Question: Does anyone have an idea why a .net form would display the default 3D appearance in the Powershell ISE but not when the .ps1 is run? I have changed the flatstyle for the buttons to "standard" with no change. I have .net 4.5 installed. The "popup" flatstyle did change the appearance but that's not what I'm looking for. The calendar and tooltips also look completely different. I tried adding this line but it made no difference:
'''
$MenuBox.FormBorderStyle = [System.Windows.Forms.FormBorderStyle]::Fixed3D
'''
A screen shot and code sample are below. Thanks.

'''
# Create a listbox to select the region
[void] [System.Reflection.Assembly]::LoadWithPartialName("System.Windows.Forms")
[void] [System.Reflection.Assembly]::LoadWithPartialName("System.Drawing")
# Menu Layout
$MenuBox = New-Object System.Windows.Forms.Form
$MenuBox.Size = New-Object System.Drawing.Size @(650,450)
$MenuBox.Text = "Auto v" + $VersionNumber + " - Powershell"
$MenuBox.StartPosition = "CenterScreen"
$MenuBox.AutoSize = $False
$MenuBox.FormBorderStyle = [System.Windows.Forms.FormBorderStyle]::Fixed3D
# Menu Header Text
$MenuHeader = New-Object System.Windows.Forms.Label
$MenuHeader.Font = New-Object System.Drawing.Font("Microsoft Sans Serif",14,1,3,1)
$MenuHeader.Location = New-Object System.Drawing.Size(118,20)
$MenuHeader.Size = New-Object System.Drawing.Size(380,40)
$MenuHeader.Text = "$MenuHeaderText"
$MenuHeader.TextAlign = [System.Drawing.ContentAlignment]::TopCenter
$MenuBox.Controls.Add($MenuHeader)
# Add Region List Box
If ($RegionListBoxAvailable -eq "True") {
$RegionListBoxLabel = New-Object System.Windows.Forms.Label
$RegionListBoxLabel.Font = New-Object System.Drawing.Font("Microsoft Sans Serif",10,0,3,1)
$RegionListBoxLabel.Location = New-Object System.Drawing.Size(60,80)
$RegionListBoxLabel.Size = New-Object System.Drawing.Size(280,20)
$RegionListBoxLabel.Text = "Select the REGION:"
$MenuBox.Controls.Add($RegionListBoxLabel)
$RegionListBox = New-Object System.Windows.Forms.ListBox
$RegionListBox.Location = New-Object System.Drawing.Size(62,100)
$RegionListBox.Size = New-Object System.Drawing.Size(130,42)
$RegionListBox.Height = 42
[void] $RegionListBox.Items.Add("Alabama HQ Devices")
[void] $RegionListBox.Items.Add("Carolinas HQ Devices")
$RegionListBox.SetSelected(0,$True)
$global:RegionSelect = $RegionListBox.SelectedItems
$MenuBox.Controls.Add($RegionListBox)
$RegionListBoxToolTip = New-Object System.Windows.Forms.ToolTip
$RegionListBoxToolTip.IsBalloon = $True
$RegionListBoxToolTip.InitialDelay = 1000
$RegionListBoxToolTip.SetToolTip($RegionListBox, "Select a region based on HQ")
}
# Add Labels for Menu Elements
If (!($BoxLabelText -eq $Null)) {
$BoxLabel = New-Object System.Windows.Forms.Label
$BoxLabel.Font = New-Object System.Drawing.Font("Microsoft Sans Serif",10,0,3,1)
$BoxLabel.Location = New-Object System.Drawing.Size(10,60)
$BoxLabel.Size = New-Object System.Drawing.Size(680,20)
$BoxLabel.Text = "$BoxLabelText"
$MenuBox.Controls.Add($BoxLabel)
}
# Button 7
If (!($ButtonList[6] -eq "Nothing")) {
$Button7 = New-Object System.Windows.Forms.Button
$Button7.Location = New-Object System.Drawing.Size(62,60)
$Button7.Size = New-Object System.Drawing.Size(500,30)
$Button7.Add_Click({
$global:ButtonResult = $ButtonList[6]
$MenuBox.Close()
})
$Button7.Text = $ButtonList[6]
$Button7.Font = New-Object System.Drawing.Font("Microsoft Sans Serif",12,0,3,1)
$MenuBox.Controls.Add($Button7)
}
# Button 6
If (!($ButtonList[5] -eq "Nothing")) {
$Button6 = New-Object System.Windows.Forms.Button
$Button6.Location = New-Object System.Drawing.Size(62,100)
$Button6.Size = New-Object System.Drawing.Size(500,30)
$Button6.Add_Click({
$global:ButtonResult = $ButtonList[5]
$MenuBox.Close()
})
$Button6.Text = $ButtonList[5]
$Button6.Font = New-Object System.Drawing.Font("Microsoft Sans Serif",12,0,3,1)
$MenuBox.Controls.Add($Button6)
}
# Button 5
If (!($ButtonList[4] -eq "Nothing")) {
$Button5 = New-Object System.Windows.Forms.Button
$Button5.Location = New-Object System.Drawing.Size(62,140)
$Button5.Size = New-Object System.Drawing.Size(500,30)
$Button5.Add_Click({
$global:ButtonResult = $ButtonList[4]
$MenuBox.Close()
})
$Button5.Text = $ButtonList[4]
$Button5.Font = New-Object System.Drawing.Font("Microsoft Sans Serif",12,0,3,1)
$MenuBox.Controls.Add($Button5)
}
# Button 4
If (!($ButtonList[3] -eq "Nothing")) {
$Button4 = New-Object System.Windows.Forms.Button
$Button4.Location = New-Object System.Drawing.Size(62,180)
$Button4.Size = New-Object System.Drawing.Size(500,30)
$Button4.Add_Click({
$global:ButtonResult = $ButtonList[3]
$MenuBox.Close()
})
$Button4.Text = $ButtonList[3]
$Button4.Font = New-Object System.Drawing.Font("Microsoft Sans Serif",12,0,3,1)
$MenuBox.Controls.Add($Button4)
}
# Button 3
If (!($ButtonList[2] -eq "Nothing")) {
$Button3 = New-Object System.Windows.Forms.Button
$Button3.Location = New-Object System.Drawing.Size(62,220)
$Button3.Size = New-Object System.Drawing.Size(500,30)
$Button3.Add_Click({
$global:ButtonResult = $ButtonList[2]
$MenuBox.Close()
})
$Button3.Text = $ButtonList[2]
$Button3.Font = New-Object System.Drawing.Font("Microsoft Sans Serif",12,0,3,1)
$MenuBox.Controls.Add($Button3)
}
# Button 2
If (!($ButtonList[1] -eq "Nothing")) {
$Button2 = New-Object System.Windows.Forms.Button
$Button2.Location = New-Object System.Drawing.Size(62,260)
$Button2.Size = New-Object System.Drawing.Size(500,30)
$Button2.Add_Click({
$global:ButtonResult = $ButtonList[1]
$MenuBox.Close()
})
$Button2.Text = $ButtonList[1]
$Button2.Font = New-Object System.Drawing.Font("Microsoft Sans Serif",12,0,3,1)
$MenuBox.Controls.Add($Button2)
}
# Button 1 - Includes $Search Variable
If (!($ButtonList[0] -eq "Nothing")) {
$Button1 = New-Object System.Windows.Forms.Button
$Button1.Location = New-Object System.Drawing.Size(62,300)
$Button1.Size = New-Object System.Drawing.Size(500,30)
$Button1.Add_Click({
$global:ButtonResult = $ButtonList[0]
$MenuBox.Close()
})
$Button1.Text = $ButtonList[0]
#$Button1.Text.MouseOverColor = [System.Drawing.Color]::White
#$Button1.TextAlign = [System.Drawing.ContentAlignment]::TopCenter
$Button1.Font = New-Object System.Drawing.Font("Microsoft Sans Serif",12,0,3,1)
$MenuBox.Controls.Add($Button1)
}
# Calendar
If ($CalendarAvailable -eq $True) {
$Calendar = New-Object System.Windows.Forms.MonthCalendar
$Calendar.Location = New-Object System.Drawing.Size(12,80)
$Calendar.ShowTodayCircle = $False
$Calendar.MaxDate = Get-Date
$Calendar.MinDate = $OldestLog
$Calendar.MaxSelectionCount = "$CalendarDateRange"
$MenuBox.Controls.Add($Calendar)
}
# Exit Button
$ExitButton = New-Object System.Windows.Forms.Button
$ExitButton.Location = New-Object System.Drawing.Size(540,370)
$ExitButton.Size = New-Object System.Drawing.Size(75,23)
$ExitButton.Text = "Exit"
$ExitButton.Font = New-Object System.Drawing.Font("Microsoft Sans Serif",11,0,3,1)
$ExitButton.Add_Click({
Remove-Item "$WorkingDirectory\Temp\*.*" -Force
$MenuBox.Close()
})
$MenuBox.Controls.Add($ExitButton)
# Show Menu
$MenuBox.Topmost = $True
$MenuBox.Add_Shown({$MenuBox.Activate()})
[void] $MenuBox.ShowDialog()
'''
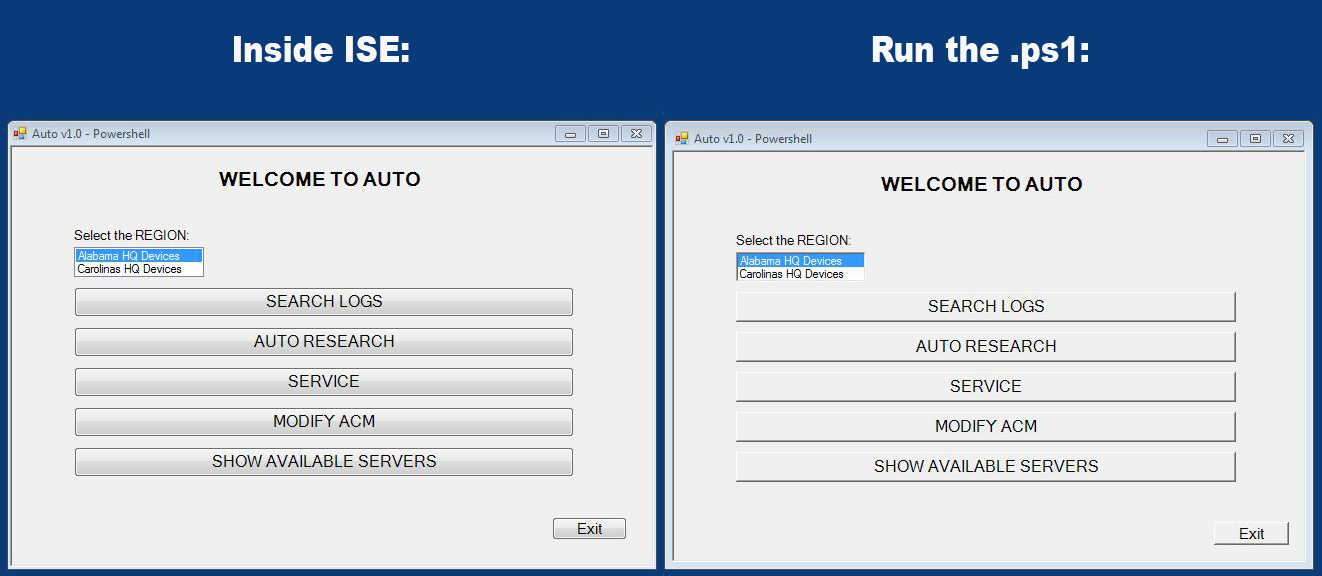
Answer: Try to include this in your form-creation code:
'''
[System.Windows.Forms.Application]::EnableVisualStyles()
'''
It enables the "modern" visual style in your form.